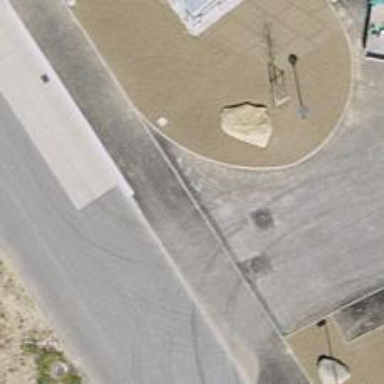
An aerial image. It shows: Bollard barrier.